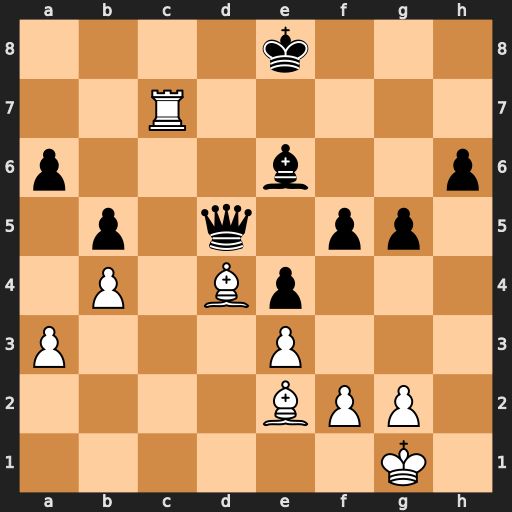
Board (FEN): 4k3/2R5/p3b2p/1p1q1pp1/1P1Bp3/P3P3/4BPP1/6K1
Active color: w
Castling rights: -
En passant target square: -
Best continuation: Bh5+ Kf8 Bc5+ Kg8 Re7